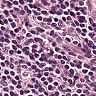
Metastatic tissue present: no